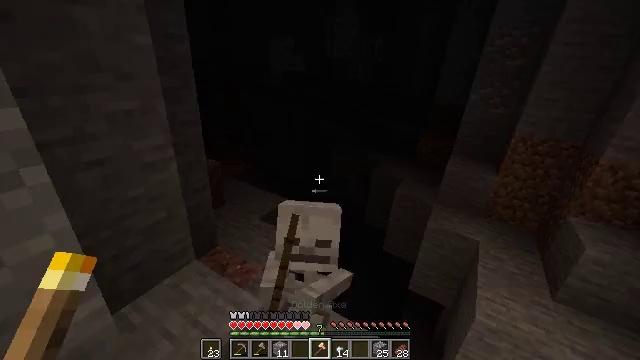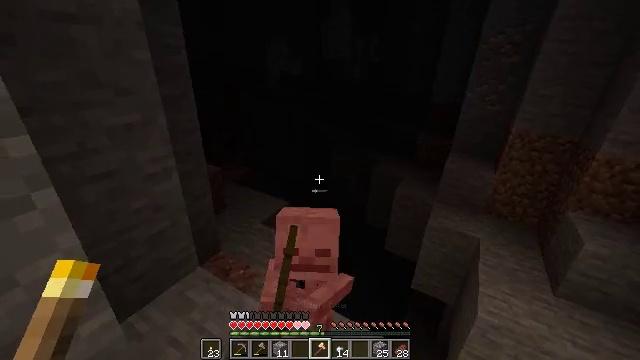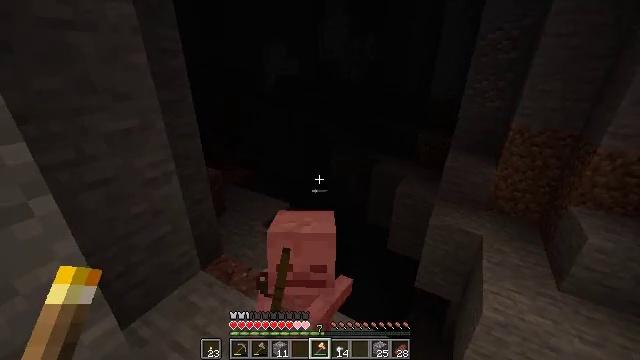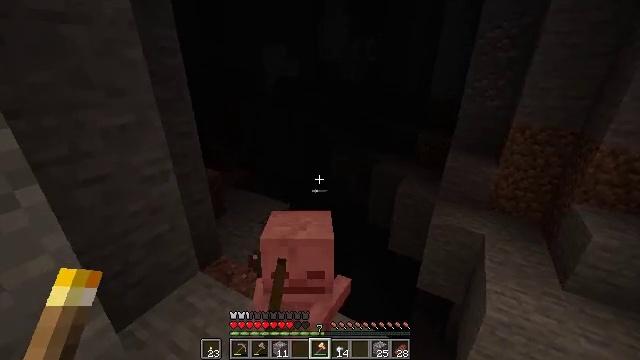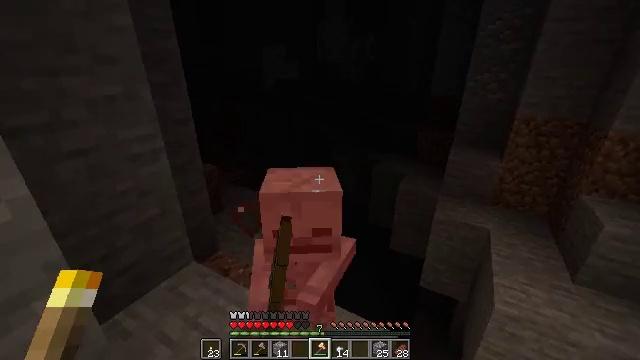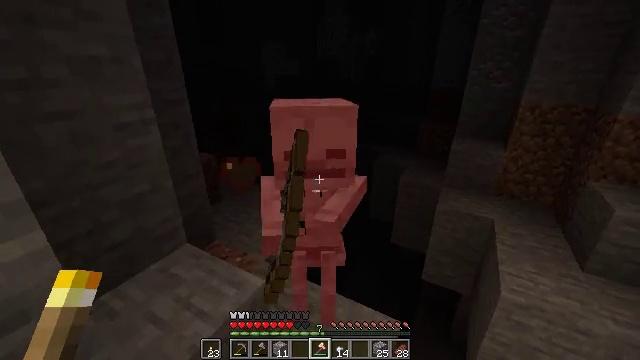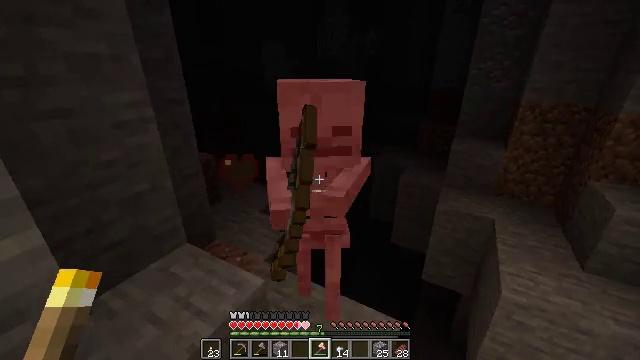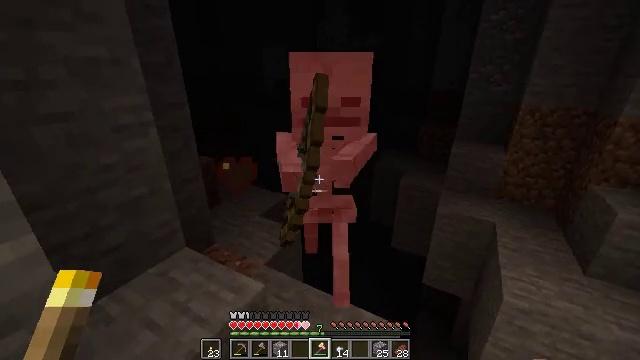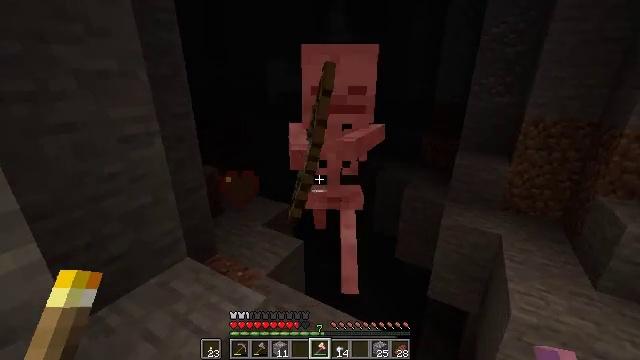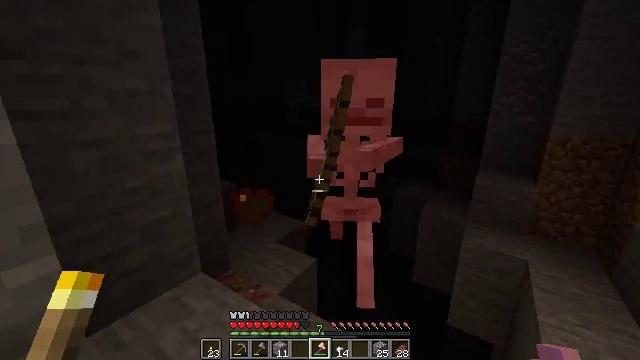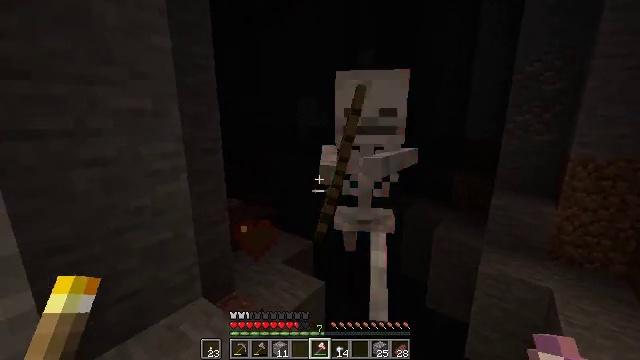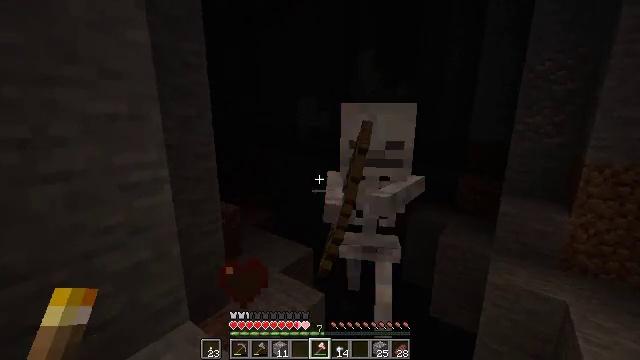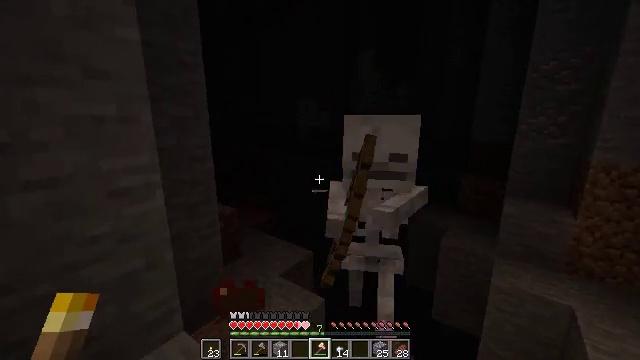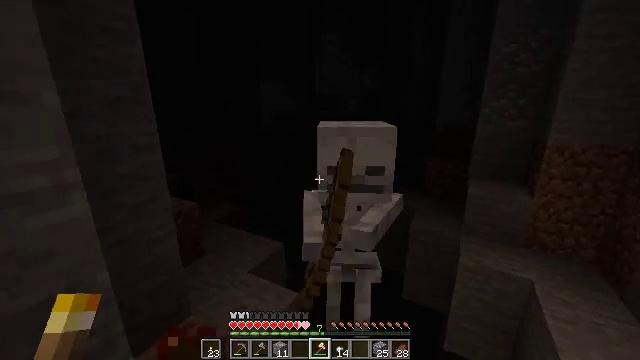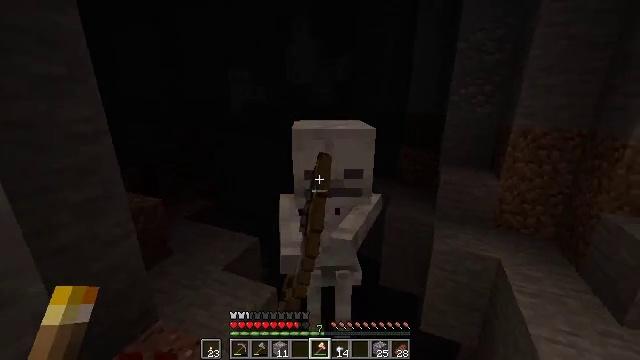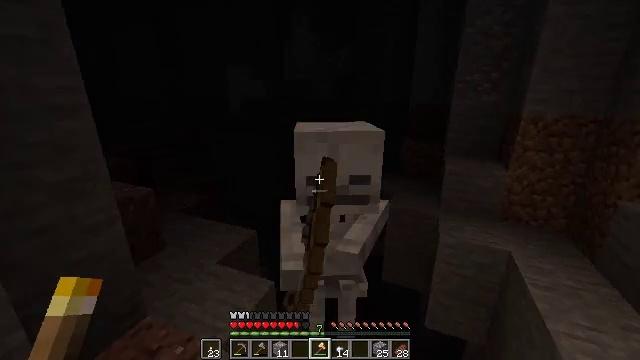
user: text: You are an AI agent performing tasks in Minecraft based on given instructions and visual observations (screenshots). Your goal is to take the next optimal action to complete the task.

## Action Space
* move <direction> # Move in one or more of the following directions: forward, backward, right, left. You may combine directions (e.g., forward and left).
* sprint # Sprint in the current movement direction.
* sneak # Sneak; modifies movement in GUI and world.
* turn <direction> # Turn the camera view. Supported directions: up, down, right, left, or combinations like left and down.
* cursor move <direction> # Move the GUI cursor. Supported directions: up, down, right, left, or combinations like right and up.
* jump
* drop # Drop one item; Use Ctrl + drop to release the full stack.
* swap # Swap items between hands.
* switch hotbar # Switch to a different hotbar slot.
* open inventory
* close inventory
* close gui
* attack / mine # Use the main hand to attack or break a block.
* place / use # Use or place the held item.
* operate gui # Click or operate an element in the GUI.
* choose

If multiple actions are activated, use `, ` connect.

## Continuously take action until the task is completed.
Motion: motion action
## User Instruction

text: Combat the skeleton.
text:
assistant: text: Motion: move forward
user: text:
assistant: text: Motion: move forward
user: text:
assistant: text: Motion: no_op
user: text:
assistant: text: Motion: turn up
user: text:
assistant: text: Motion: no_op
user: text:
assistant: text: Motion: no_op
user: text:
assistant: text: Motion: no_op
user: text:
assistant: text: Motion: turn up
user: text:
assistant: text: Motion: move forward, turn left and up
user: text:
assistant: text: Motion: move forward, turn left and up
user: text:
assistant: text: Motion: move forward, attack / mine
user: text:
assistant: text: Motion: move forward, attack / mine
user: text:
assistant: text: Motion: move forward, turn right and down, attack / mine
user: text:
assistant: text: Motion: move forward, turn right and down, attack / mine
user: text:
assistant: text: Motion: move forward
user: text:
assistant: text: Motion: move forward
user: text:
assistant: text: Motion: move forward, turn down
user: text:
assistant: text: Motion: turn right and down
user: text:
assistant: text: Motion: no_op
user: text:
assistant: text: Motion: turn down, attack / mine
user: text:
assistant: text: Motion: attack / mine
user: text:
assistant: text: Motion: turn right and down, attack / mine
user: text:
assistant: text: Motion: turn right
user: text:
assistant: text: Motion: turn right
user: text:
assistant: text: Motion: no_op